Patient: sex M, age 58
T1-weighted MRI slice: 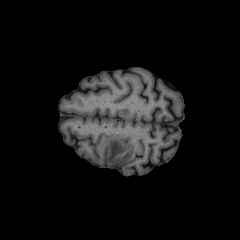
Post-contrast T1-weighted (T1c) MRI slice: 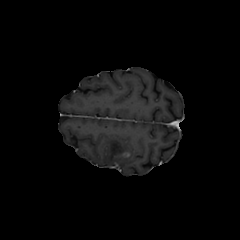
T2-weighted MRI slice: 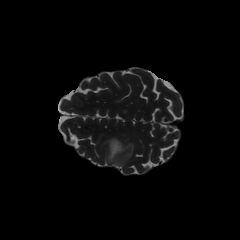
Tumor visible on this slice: yes
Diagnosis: Glioblastoma, IDH-wildtype
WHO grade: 4